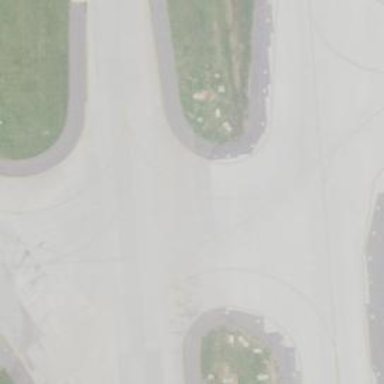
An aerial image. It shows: View of taxiway at the airport.